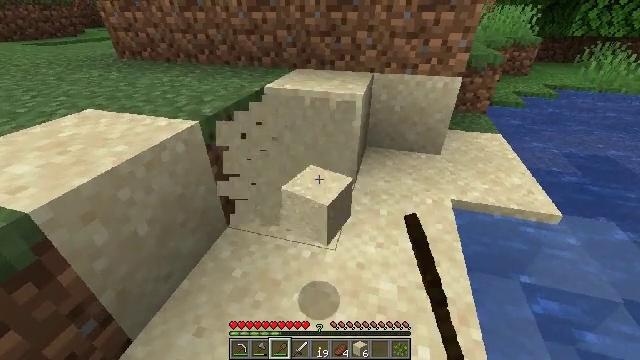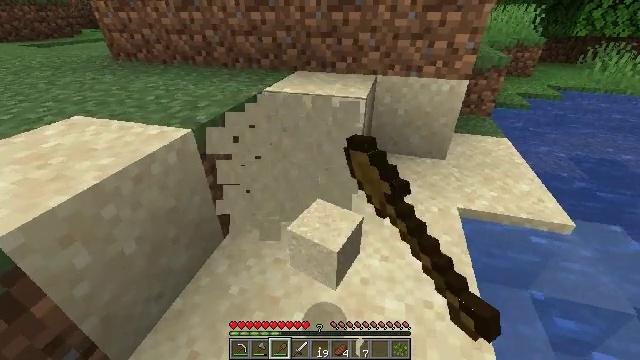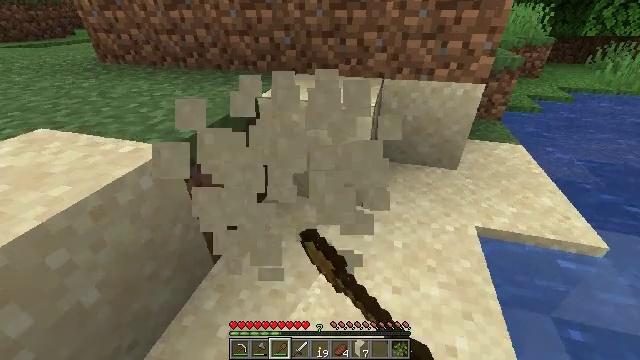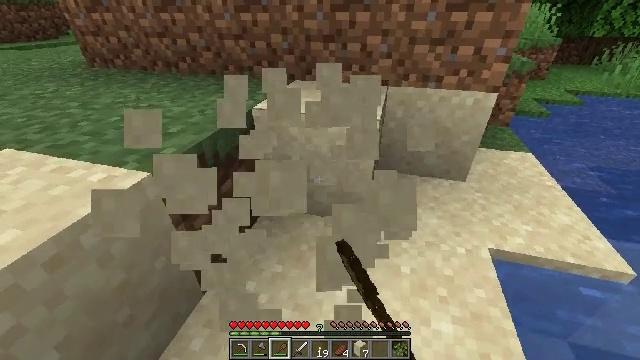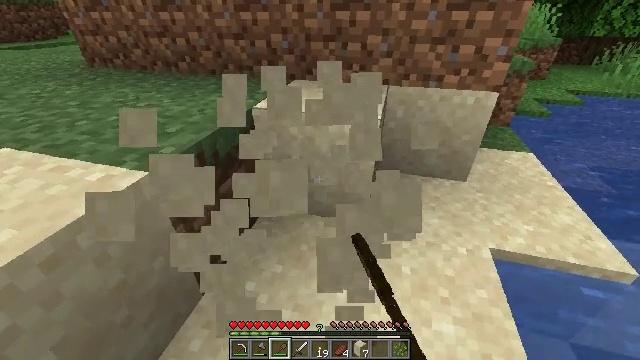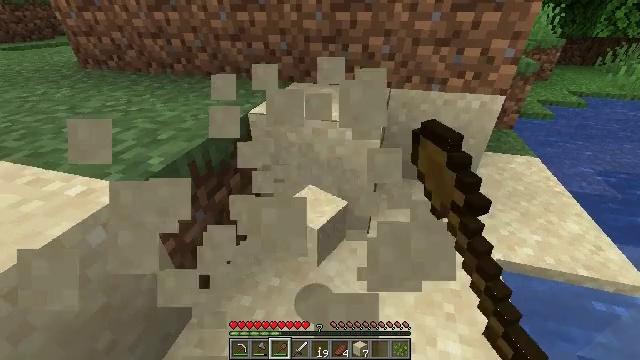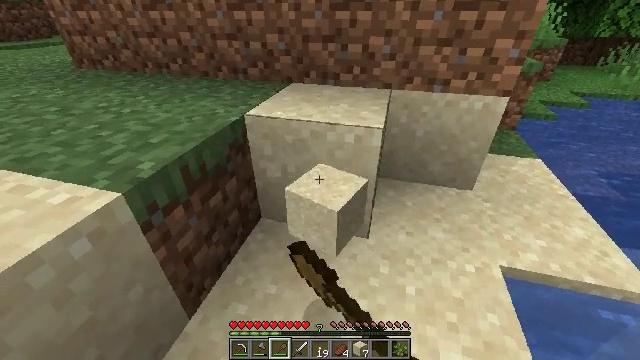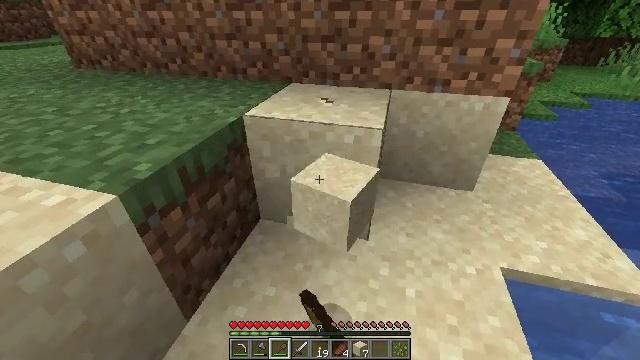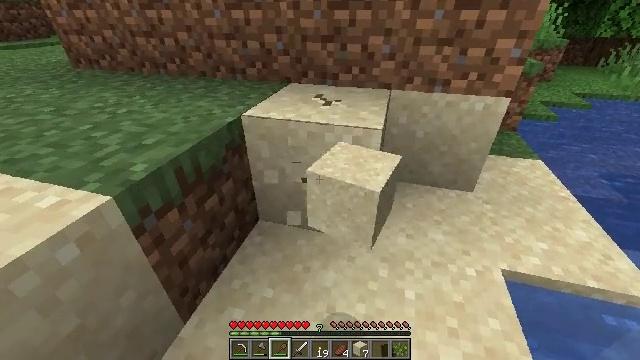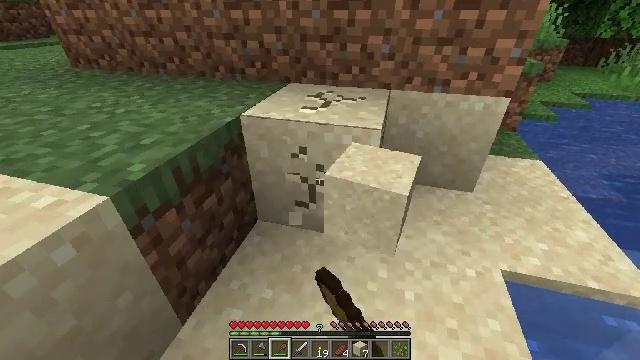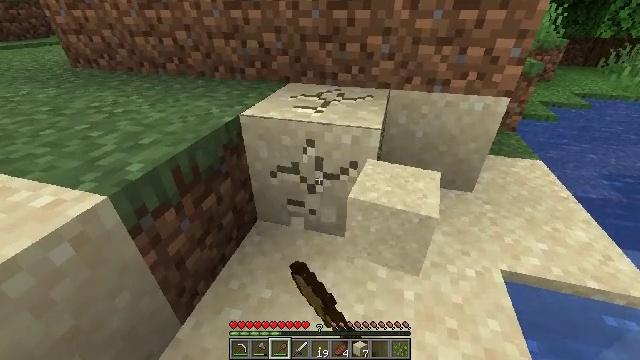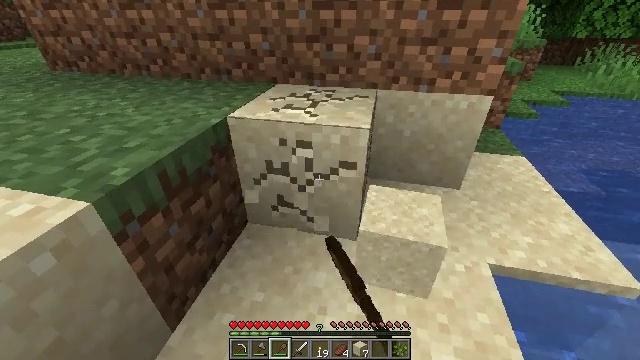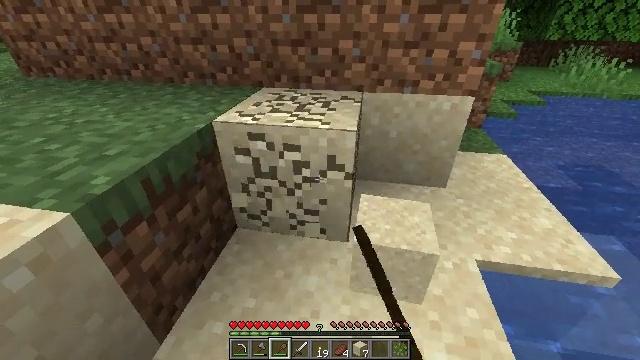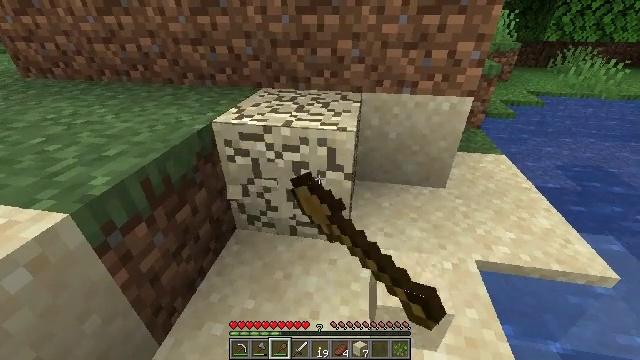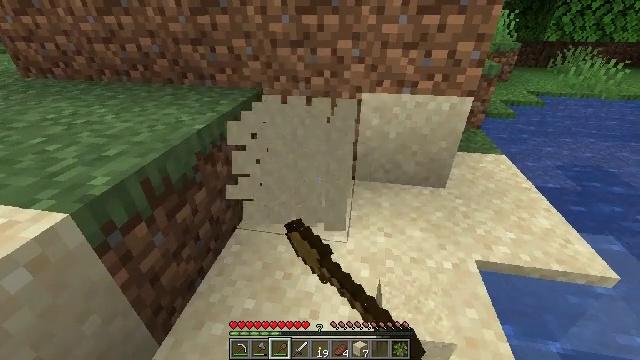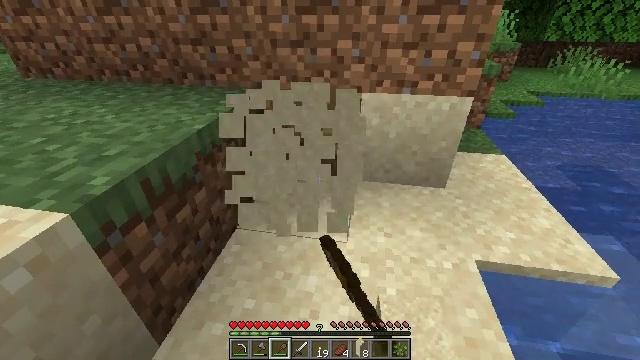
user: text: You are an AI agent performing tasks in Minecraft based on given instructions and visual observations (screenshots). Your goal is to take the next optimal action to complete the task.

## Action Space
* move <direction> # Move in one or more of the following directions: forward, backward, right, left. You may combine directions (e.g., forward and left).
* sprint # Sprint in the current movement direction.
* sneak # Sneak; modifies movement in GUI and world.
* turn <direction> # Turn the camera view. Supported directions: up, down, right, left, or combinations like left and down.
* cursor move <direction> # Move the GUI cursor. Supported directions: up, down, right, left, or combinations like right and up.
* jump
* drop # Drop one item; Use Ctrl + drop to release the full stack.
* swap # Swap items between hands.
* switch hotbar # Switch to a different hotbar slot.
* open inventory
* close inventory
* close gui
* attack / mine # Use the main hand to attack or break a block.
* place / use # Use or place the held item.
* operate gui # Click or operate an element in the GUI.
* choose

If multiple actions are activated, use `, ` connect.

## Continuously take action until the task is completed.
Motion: motion action
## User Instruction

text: Dig up some sand.
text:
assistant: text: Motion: move forward, attack / mine
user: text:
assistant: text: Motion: move forward, attack / mine
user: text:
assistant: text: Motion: move forward, attack / mine
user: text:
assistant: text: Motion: attack / mine
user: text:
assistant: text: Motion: attack / mine
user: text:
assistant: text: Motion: attack / mine
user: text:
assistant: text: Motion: attack / mine
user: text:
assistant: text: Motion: attack / mine
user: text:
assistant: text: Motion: attack / mine
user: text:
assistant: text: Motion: attack / mine
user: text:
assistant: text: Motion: turn right, attack / mine
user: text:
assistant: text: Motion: turn right, attack / mine
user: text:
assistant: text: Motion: attack / mine
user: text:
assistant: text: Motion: attack / mine
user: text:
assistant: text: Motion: attack / mine
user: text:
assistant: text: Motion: attack / mine
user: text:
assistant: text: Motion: attack / mine
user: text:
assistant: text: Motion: attack / mine
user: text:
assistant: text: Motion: attack / mine
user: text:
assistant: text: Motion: attack / mine
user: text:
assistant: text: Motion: turn right, attack / mine
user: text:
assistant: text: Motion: turn right, attack / mine
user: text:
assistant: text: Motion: turn right, attack / mine
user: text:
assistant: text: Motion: turn right, attack / mine
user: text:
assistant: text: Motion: turn right, attack / mine
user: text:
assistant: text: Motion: turn right, attack / mine
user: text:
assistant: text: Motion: attack / mine
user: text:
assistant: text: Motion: attack / mine
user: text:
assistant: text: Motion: attack / mine
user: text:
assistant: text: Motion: attack / mine